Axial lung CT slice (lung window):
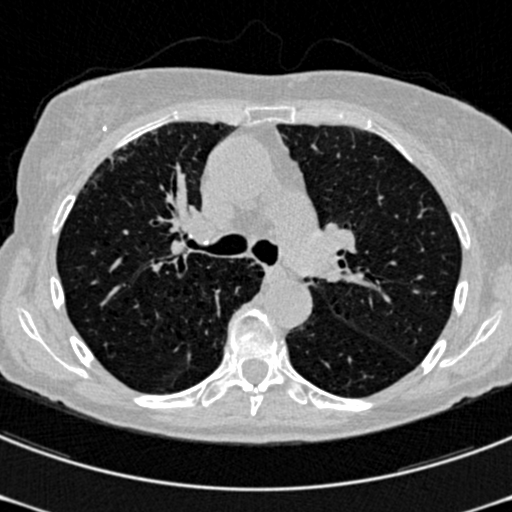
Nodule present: no